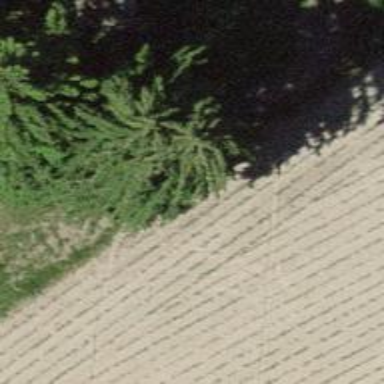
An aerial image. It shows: Evergreen needle-leaved tree.